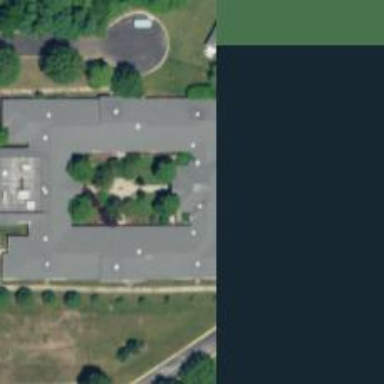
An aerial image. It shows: Nursing home.